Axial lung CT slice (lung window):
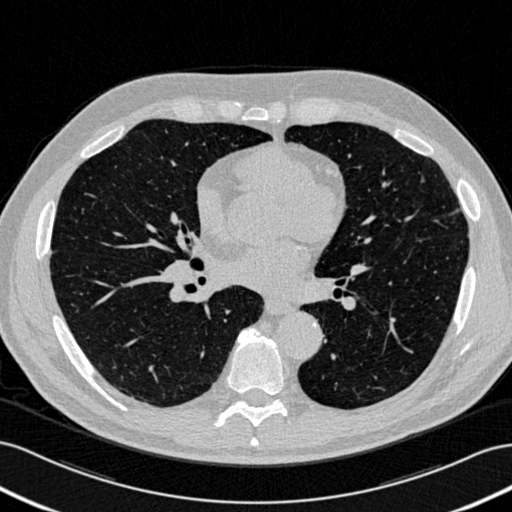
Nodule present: no